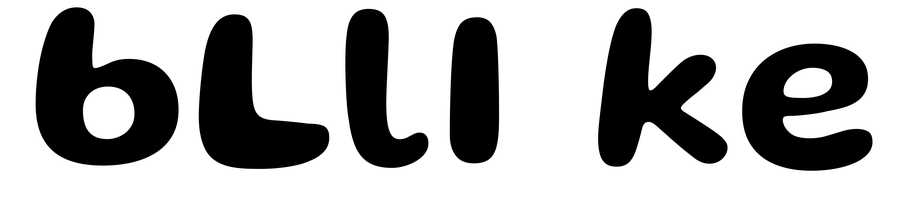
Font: Gluten_SemiBold